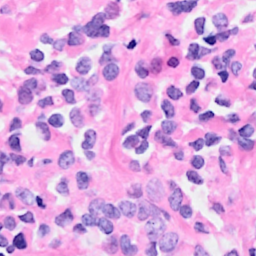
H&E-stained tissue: Breast